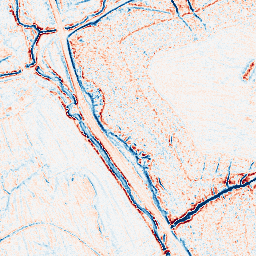
Category: edge_preserving
Decomposition family: anisotropic_diffusion
Decomposition parameters: iterations: 10
kappa: 10
gamma: 0.1
Upsampling method: sinc_blackman
Upsampling parameters: scale: 2
kernel_size: 8
Upsampling scale: 2